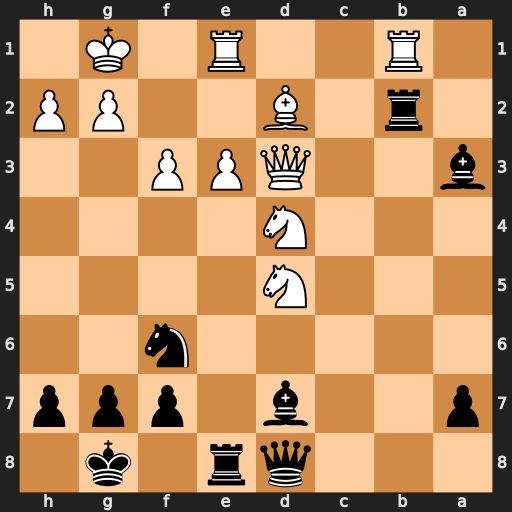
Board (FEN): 3qr1k1/p2b1ppp/5n2/3N4/3N4/b2QPP2/1r1B2PP/1R2R1K1
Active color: b
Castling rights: -
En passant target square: -
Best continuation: Nxd5 Rxb2 Bxb2